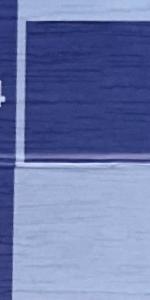
Label: Empty